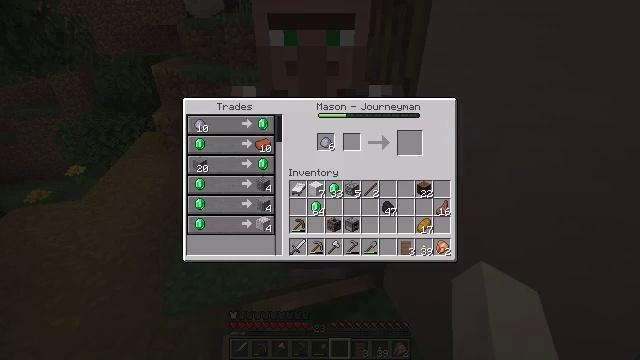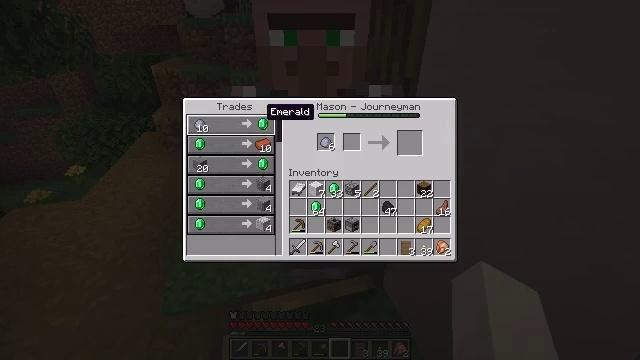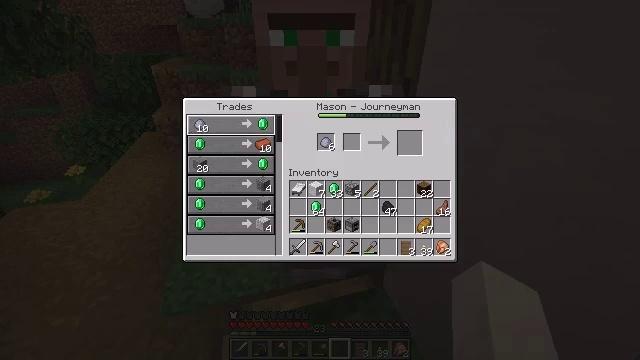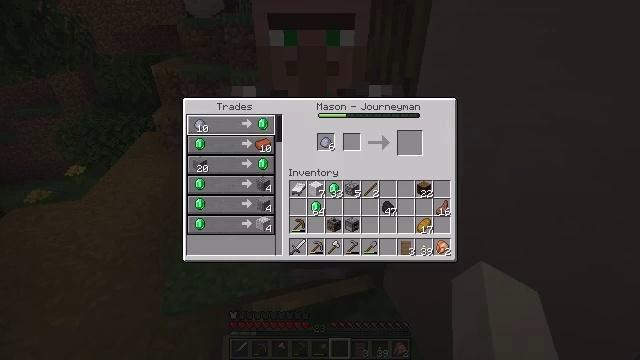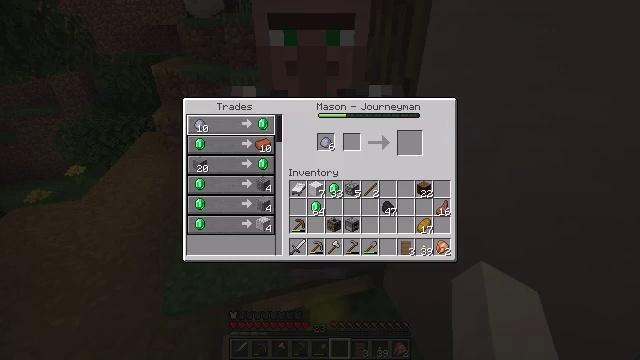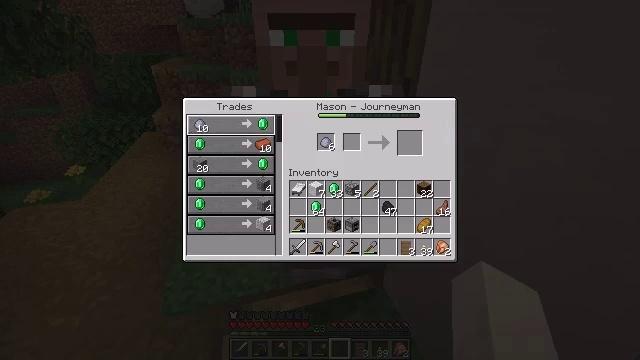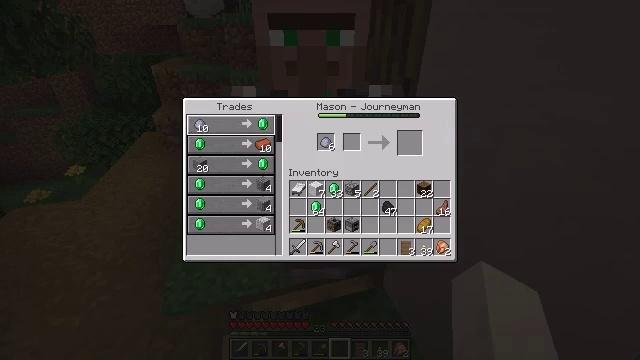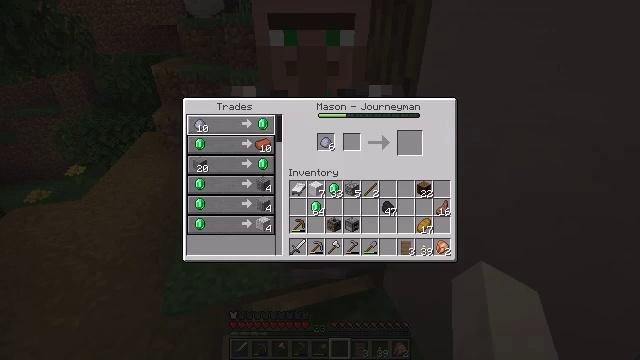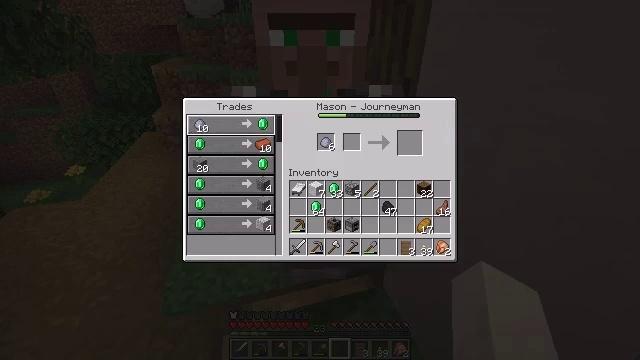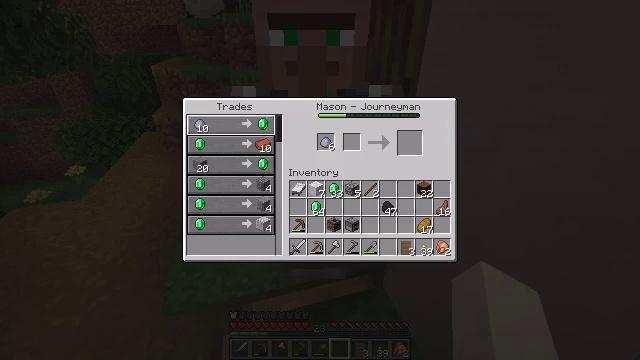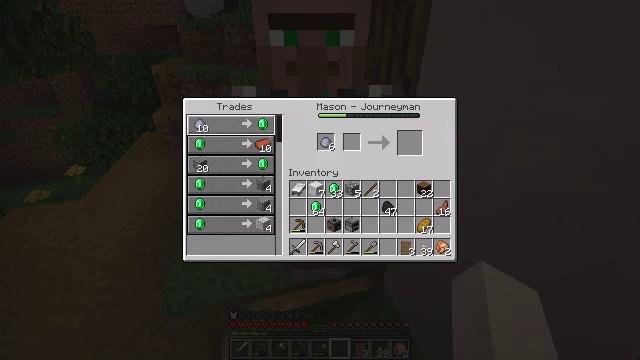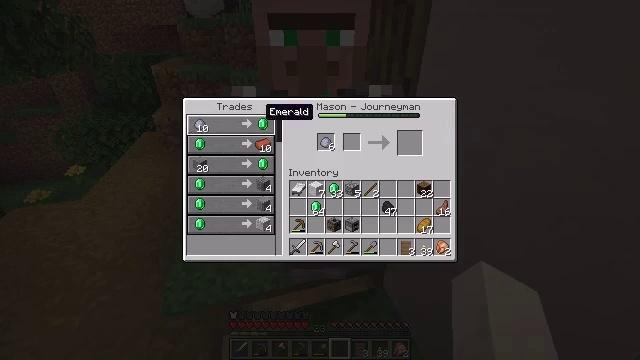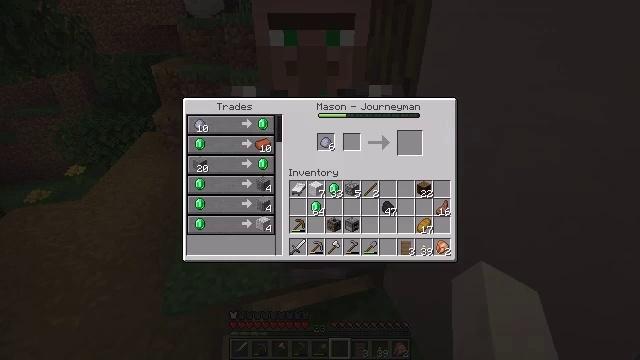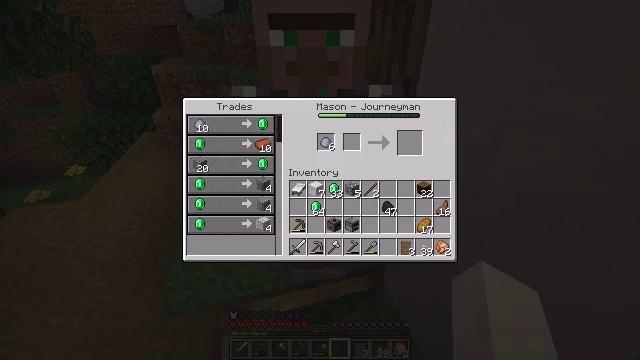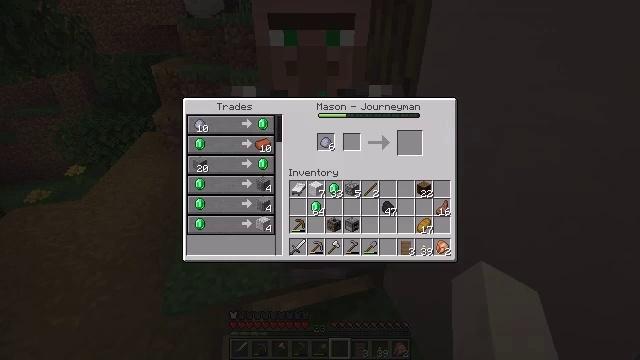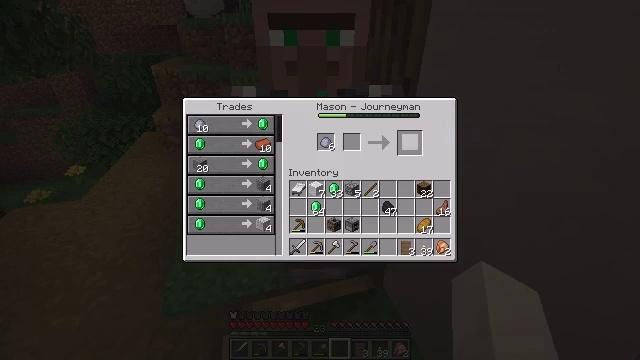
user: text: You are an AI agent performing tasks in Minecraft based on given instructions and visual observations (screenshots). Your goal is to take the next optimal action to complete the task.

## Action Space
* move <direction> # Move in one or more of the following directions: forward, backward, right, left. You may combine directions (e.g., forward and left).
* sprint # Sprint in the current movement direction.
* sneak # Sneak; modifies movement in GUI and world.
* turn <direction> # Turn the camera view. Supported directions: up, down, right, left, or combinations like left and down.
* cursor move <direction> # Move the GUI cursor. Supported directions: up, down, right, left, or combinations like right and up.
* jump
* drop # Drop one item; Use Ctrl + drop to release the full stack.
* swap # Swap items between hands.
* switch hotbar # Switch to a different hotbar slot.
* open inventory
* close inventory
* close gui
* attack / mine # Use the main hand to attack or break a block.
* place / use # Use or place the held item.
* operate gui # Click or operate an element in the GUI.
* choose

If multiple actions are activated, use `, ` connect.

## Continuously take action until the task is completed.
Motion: motion action
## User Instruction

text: Mine the brewing stand from your base.
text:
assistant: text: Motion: sneak, cursor move left, open gui
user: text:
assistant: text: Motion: sneak, cursor move left
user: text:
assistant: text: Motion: sneak
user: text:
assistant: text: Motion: sneak
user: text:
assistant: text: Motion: sneak
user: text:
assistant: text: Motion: sneak
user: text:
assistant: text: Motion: sneak
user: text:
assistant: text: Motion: sneak
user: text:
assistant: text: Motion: sneak, operate gui
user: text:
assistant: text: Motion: sneak, operate gui
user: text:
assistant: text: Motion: sneak, cursor move right, operate gui
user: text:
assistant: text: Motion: sneak, cursor move right and down
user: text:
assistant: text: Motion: sneak, cursor move right
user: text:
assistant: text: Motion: sneak
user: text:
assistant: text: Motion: sneak, cursor move right
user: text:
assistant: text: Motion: sneak
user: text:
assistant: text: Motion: sneak
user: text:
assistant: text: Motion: sneak
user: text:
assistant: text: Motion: sneak
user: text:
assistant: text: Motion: sneak, cursor move right and up
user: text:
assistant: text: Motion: sneak
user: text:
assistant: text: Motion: no_op
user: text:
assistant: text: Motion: no_op
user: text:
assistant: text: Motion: no_op
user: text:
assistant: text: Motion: no_op
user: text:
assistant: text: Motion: no_op
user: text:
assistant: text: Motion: no_op
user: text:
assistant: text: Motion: cursor move left
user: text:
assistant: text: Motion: no_op
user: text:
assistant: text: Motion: no_op